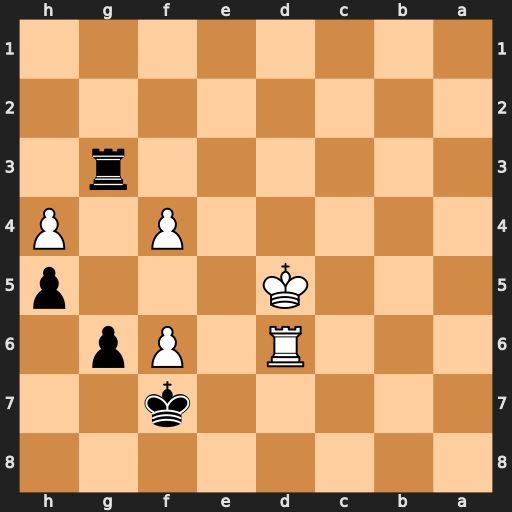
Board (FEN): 8/5k2/3R1Pp1/3K3p/5P1P/6r1/8/8
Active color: b
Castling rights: -
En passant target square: -
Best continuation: Rd3+ Kc5 Rxd6 Kxd6 Kxf6 Kd5 Kf5